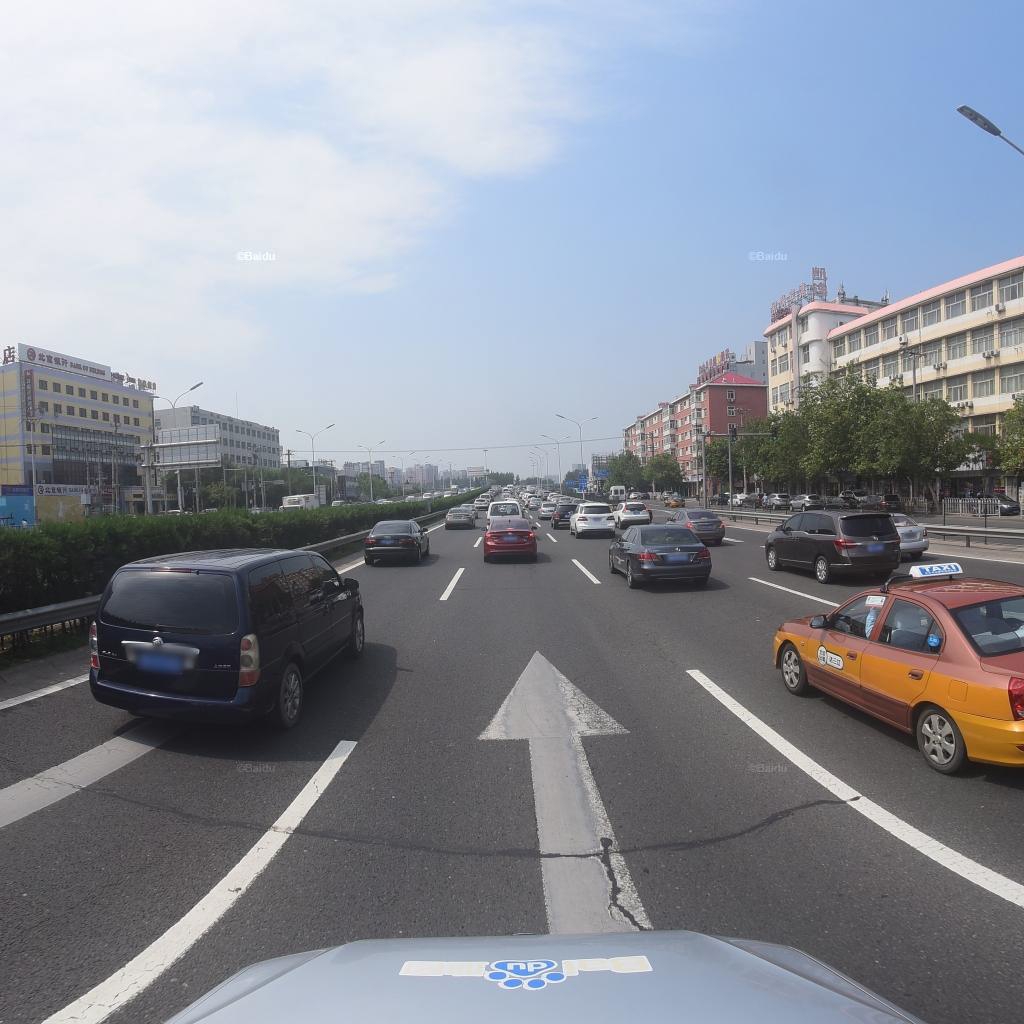
Region: Fengtai
Road damage annotations: longitudinal crack, transverse patch, longitudinal patch